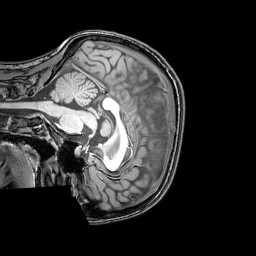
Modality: T1w
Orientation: sagittal
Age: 22
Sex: female
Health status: healthy
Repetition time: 0.081 s
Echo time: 0.037 s